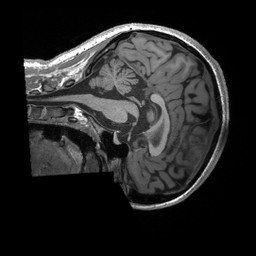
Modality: T1w
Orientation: sagittal
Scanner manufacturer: siemens
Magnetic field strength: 3 T
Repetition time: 2.4 s
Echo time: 0.00224 s